Question: My TabHost shifts upwards when soft keyboard opens by tapping 'EditText'

- 'getWindow().setSoftInputMode(WindowManager.LayoutParams.SOFT_INPUT_STATE_ALWAYS_HIDDEN);'
- 'android:windowSoftInputMode="adjustPan|adjustResize"'
I have already gone through many accepted question however 'android:windowSoftInputMode="adjustPan|adjustResize' is not working in my case. Please suggest how to cop up with the situation.
'''
<LinearLayout
android:layout_width="fill_parent"
android:layout_height="fill_parent"
android:orientation="vertical" >
<FrameLayout
android:id="@android:id/tabcontent"
android:layout_width="fill_parent"
android:layout_height="0dip"
android:layout_weight="1" />
<TabWidget
android:id="@android:id/tabs"
android:layout_width="fill_parent"
android:layout_height="wrap_content"
android:layout_weight="0" />
</LinearLayout>
'''
'''
<RelativeLayout xmlns:android="http://schemas.android.com/apk/res/android"
xmlns:tools="http://schemas.android.com/tools"
android:layout_width="match_parent"
android:layout_height="match_parent"
android:background="@android:color/white" >
<RelativeLayout
android:id="@+id/registrationLayout"
android:layout_width="match_parent"
android:layout_height="50dp"
android:background="#333333" >
<ImageView
android:id="@+id/activity_logo"
android:layout_width="wrap_content"
android:layout_height="wrap_content"
android:layout_centerVertical="true"
android:layout_marginLeft="10dp"
android:contentDescription="@string/content_description"
android:src="@drawable/logo" />
<RelativeLayout
android:id="@+id/rl2"
android:layout_width="match_parent"
android:layout_height="38dp"
android:layout_centerVertical="true"
android:layout_toRightOf="@+id/activity_logo"
android:gravity="center_vertical" >
<EditText
android:id="@+id/searchEditText"
android:layout_width="match_parent"
android:layout_height="23dp"
android:layout_marginLeft="6dp"
android:layout_marginRight="6dp"
android:background="@drawable/search_background"
android:gravity="left|center_vertical"
android:hint="Search for name"
android:paddingLeft="6dp"
android:textColor="@color/white"
android:textSize="15sp" />
<Button
android:id="@+id/btn_search"
android:layout_width="18dp"
android:layout_height="18dp"
android:layout_alignParentRight="true"
android:layout_marginRight="9dp"
android:layout_marginTop="4dp"
android:background="@drawable/search_icon"
android:gravity="right|center_vertical" />
</RelativeLayout>
</RelativeLayout>
<ListView
android:id="@android:id/list"
android:layout_width="match_parent"
android:layout_height="match_parent"
android:layout_below="@+id/registrationLayout"
android:divider="@android:color/black"
android:dividerHeight="1dp" >
</ListView>
<ProgressBar
android:id="@+id/progressBar"
style="?android:attr/progressBarStyleInverse"
android:layout_width="wrap_content"
android:layout_height="wrap_content"
android:layout_centerHorizontal="true"
android:layout_centerVertical="true"
android:visibility="gone" />
</RelativeLayout>
'''
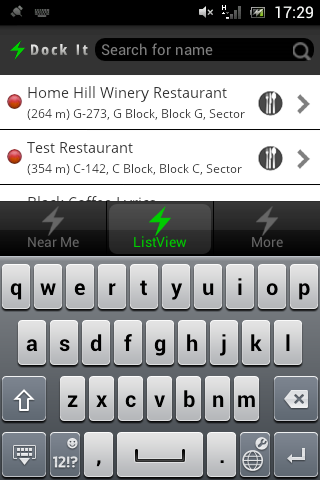
Answer: I got the solution.
- 'android:windowSoftInputMode="adjustPan|adjustResize"''ScrollView''ScrollView''android:isScrollContainer="false"'- <URL>